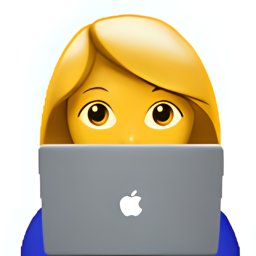
Name: female technologist
Emoji: 👩‍💻
Group: People & Body
Sub-group: person-role